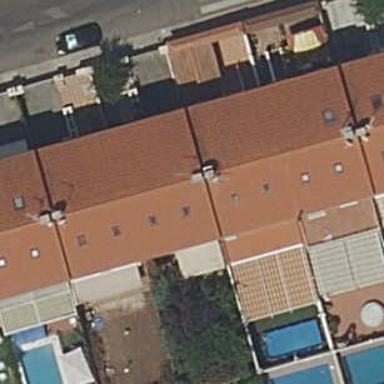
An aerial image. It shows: Terraced building with pitched roof oriented across.